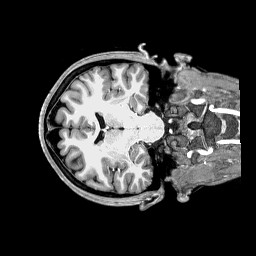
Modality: T1w
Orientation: axial